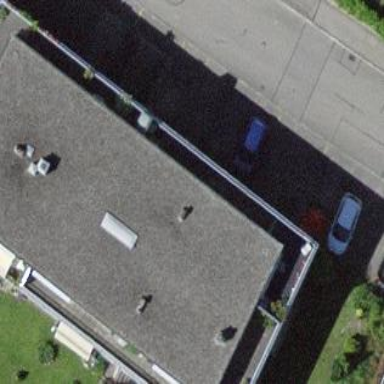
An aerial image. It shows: Building with apartments and flat roof.